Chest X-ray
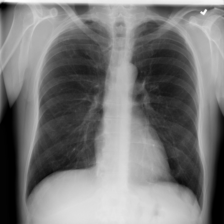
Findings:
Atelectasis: negative
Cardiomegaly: negative
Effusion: negative
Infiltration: negative
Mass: negative
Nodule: negative
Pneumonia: negative
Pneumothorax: negative
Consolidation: negative
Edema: negative
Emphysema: negative
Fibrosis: negative
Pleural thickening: negative
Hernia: negative